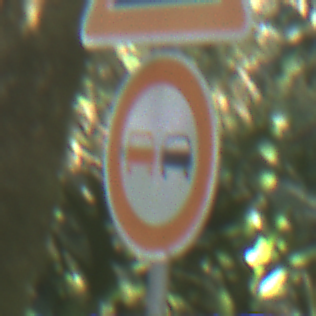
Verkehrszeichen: Ueberholverbot
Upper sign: Gefaelle10
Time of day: Midday
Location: Outdoor (Nature)
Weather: Clear
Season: NotSpecified
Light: Natural